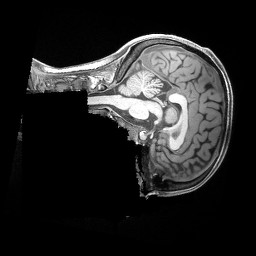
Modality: T1w
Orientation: sagittal
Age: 22
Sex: female
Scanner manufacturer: siemens
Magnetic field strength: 3 T
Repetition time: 2.4 s
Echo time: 0.00228 s